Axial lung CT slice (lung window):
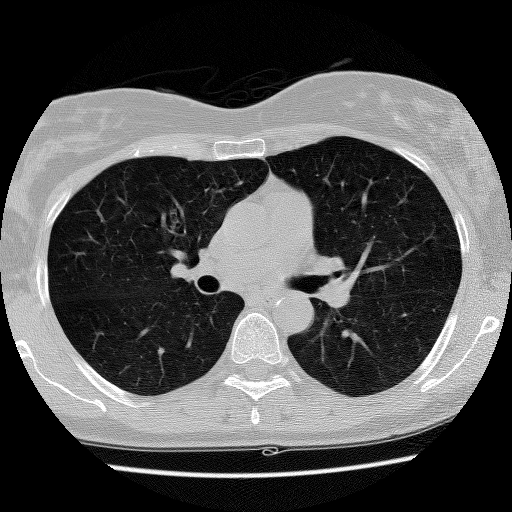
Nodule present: no